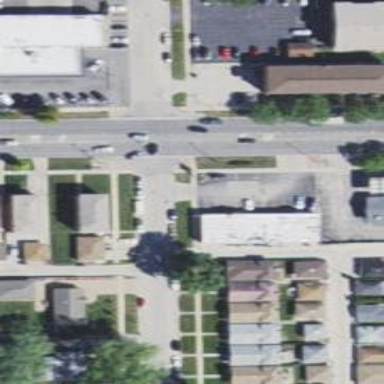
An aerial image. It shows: Alleyway designated as service road.